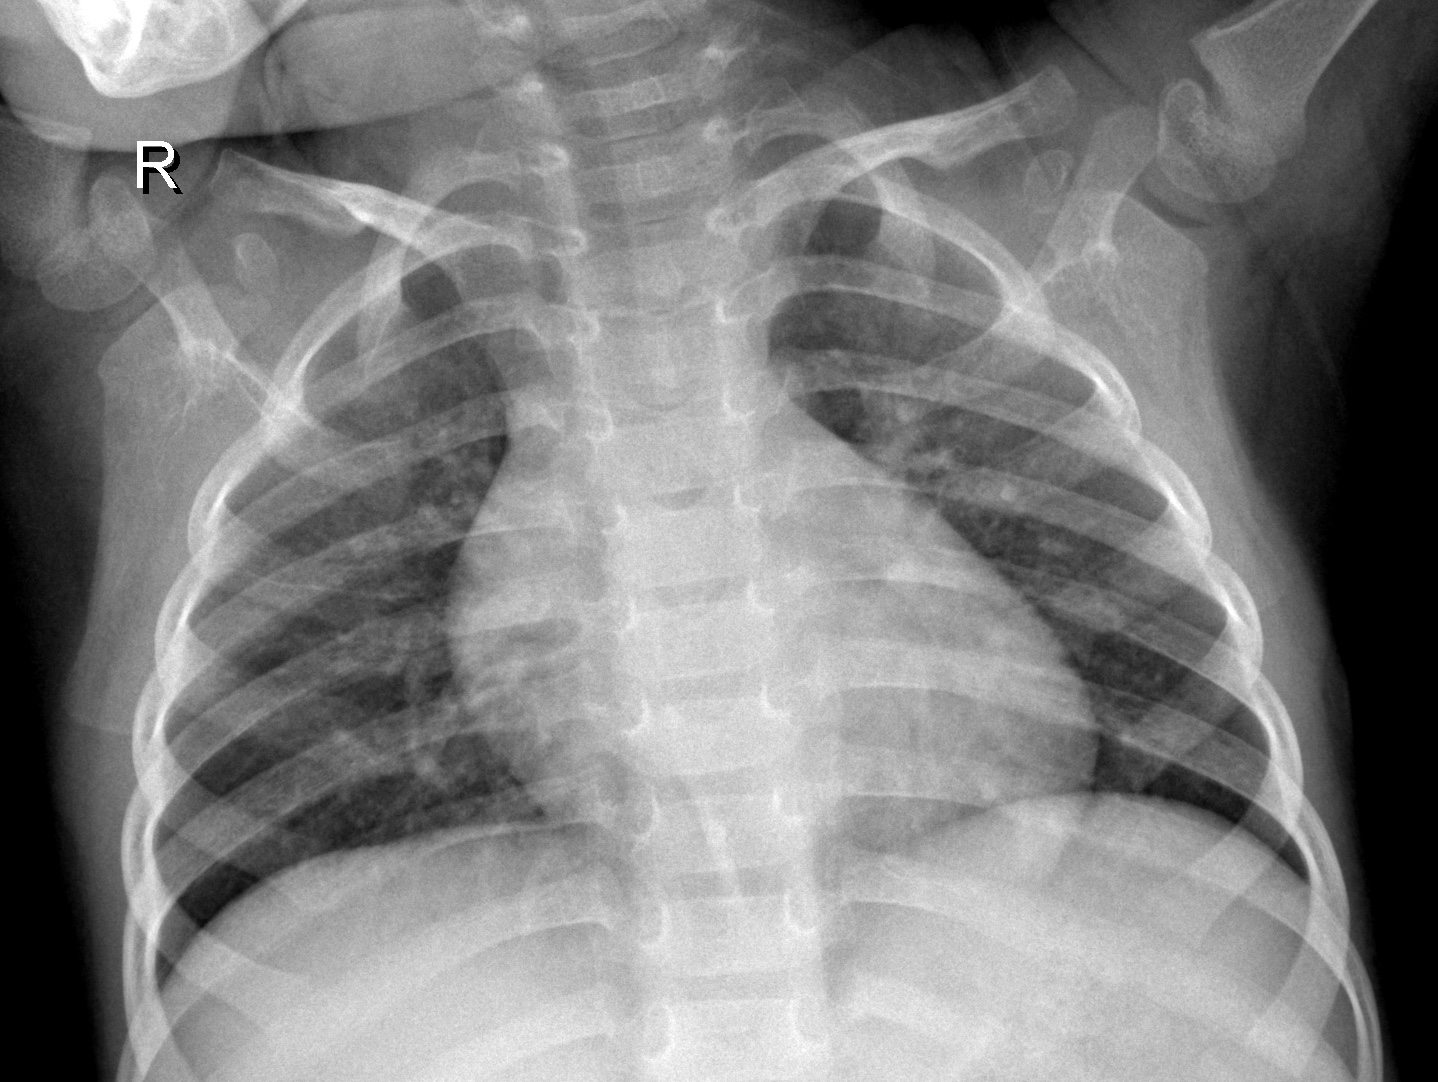
Diagnosis: NORMAL